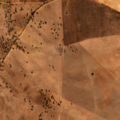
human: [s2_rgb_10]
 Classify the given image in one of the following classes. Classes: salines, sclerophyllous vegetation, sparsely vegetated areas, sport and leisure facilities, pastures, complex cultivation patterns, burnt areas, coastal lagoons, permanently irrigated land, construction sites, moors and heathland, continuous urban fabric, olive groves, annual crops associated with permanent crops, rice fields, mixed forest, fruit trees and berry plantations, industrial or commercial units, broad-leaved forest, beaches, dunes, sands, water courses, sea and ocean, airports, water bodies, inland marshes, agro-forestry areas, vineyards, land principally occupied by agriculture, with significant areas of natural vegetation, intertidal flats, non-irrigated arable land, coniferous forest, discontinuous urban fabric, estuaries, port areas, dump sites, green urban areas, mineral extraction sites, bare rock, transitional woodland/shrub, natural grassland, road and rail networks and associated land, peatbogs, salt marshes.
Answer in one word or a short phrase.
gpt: non-irrigated arable land, agro-forestry areas